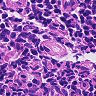
Metastatic tissue present: no